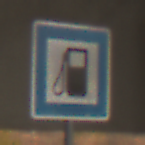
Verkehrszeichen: Tankstelle
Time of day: SunriseSunset
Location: Roofed (Suburban)
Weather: Clear
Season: NotSpecified
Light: Natural